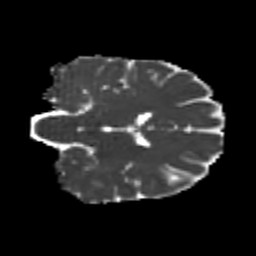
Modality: MD
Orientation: coronal
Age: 25
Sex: female
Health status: healthy
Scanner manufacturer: philips
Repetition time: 7.386 s
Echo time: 0.08599 s